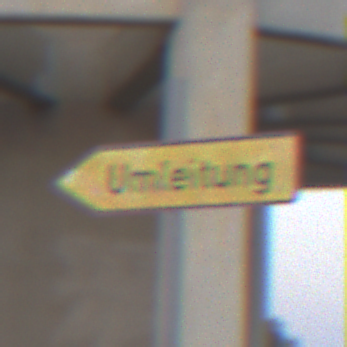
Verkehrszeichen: UmleitungswegweiserLinksweisend
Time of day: SunriseSunset
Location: Outdoor (Suburban)
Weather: Clear
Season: NotSpecified
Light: Natural